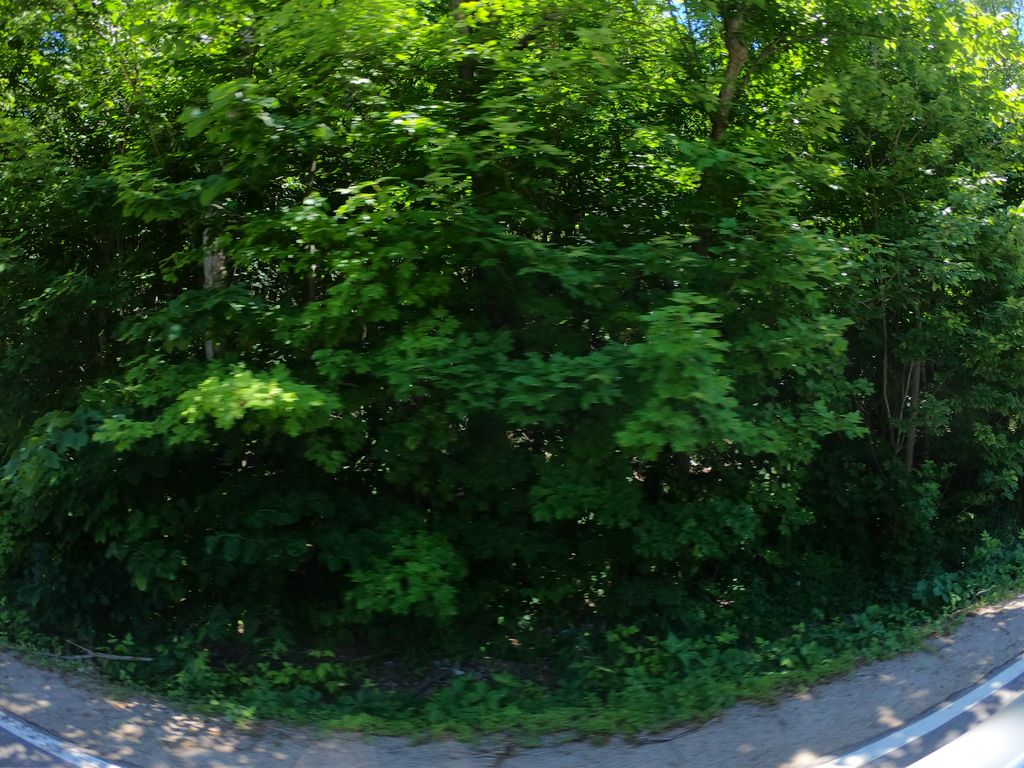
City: ottawa-gatineau